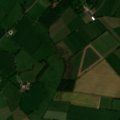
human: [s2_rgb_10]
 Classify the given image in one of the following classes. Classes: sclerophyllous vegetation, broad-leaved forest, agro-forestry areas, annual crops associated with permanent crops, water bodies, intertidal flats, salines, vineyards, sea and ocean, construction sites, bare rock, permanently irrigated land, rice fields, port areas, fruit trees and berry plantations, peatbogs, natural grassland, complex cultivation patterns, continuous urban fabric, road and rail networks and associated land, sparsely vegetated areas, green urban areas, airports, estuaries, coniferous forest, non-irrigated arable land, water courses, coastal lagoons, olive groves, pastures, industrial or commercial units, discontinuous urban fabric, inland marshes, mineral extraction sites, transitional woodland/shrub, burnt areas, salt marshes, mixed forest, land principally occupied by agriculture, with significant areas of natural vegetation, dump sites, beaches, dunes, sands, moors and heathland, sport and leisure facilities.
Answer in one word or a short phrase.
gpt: non-irrigated arable land, pastures